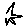
Label: star